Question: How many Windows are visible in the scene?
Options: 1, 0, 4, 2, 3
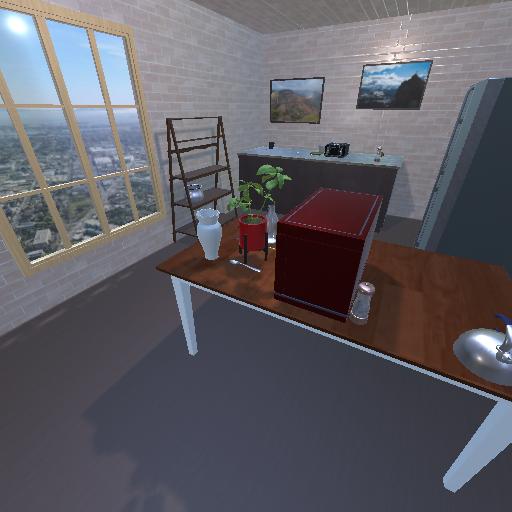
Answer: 1